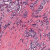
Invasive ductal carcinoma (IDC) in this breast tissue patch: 1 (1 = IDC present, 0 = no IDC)